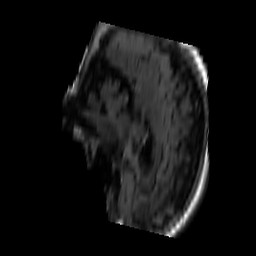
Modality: FLAIR
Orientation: sagittal
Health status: ill
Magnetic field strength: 3 T